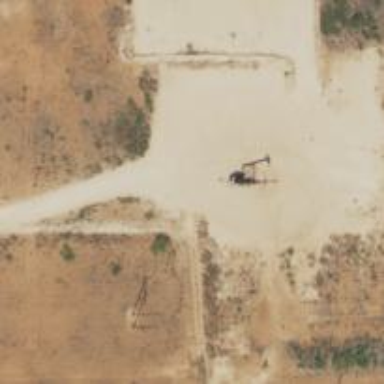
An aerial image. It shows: Petroleum well that is man-made.